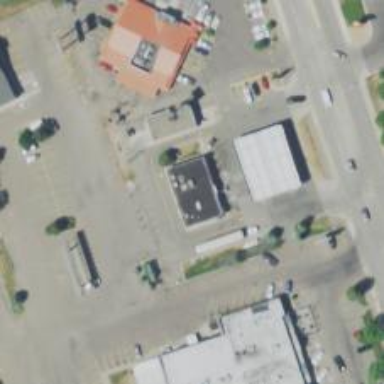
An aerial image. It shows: Convenience shop.